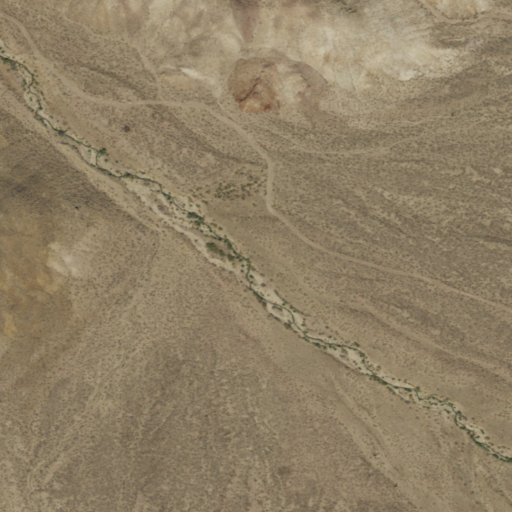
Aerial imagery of valley in Nevada named Mississippi Canyon containing shrub and barren land